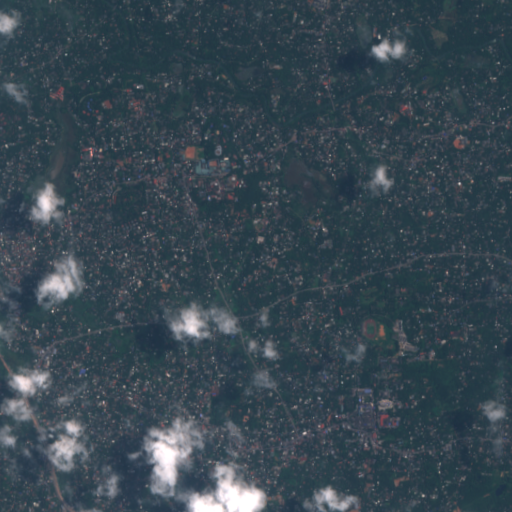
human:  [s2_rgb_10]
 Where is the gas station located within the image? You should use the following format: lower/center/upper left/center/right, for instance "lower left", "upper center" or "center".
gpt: The gas station is located in the lower center of the image.
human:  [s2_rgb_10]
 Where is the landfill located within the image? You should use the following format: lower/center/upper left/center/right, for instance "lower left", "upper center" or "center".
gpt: The landfill is located in the upper left of the image.
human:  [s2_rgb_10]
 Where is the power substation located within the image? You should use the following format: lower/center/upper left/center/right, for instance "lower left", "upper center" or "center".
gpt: The power substation is located in the lower left of the image.
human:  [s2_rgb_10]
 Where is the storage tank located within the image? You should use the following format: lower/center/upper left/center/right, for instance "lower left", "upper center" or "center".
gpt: The storage tank is located in the center right of the image.
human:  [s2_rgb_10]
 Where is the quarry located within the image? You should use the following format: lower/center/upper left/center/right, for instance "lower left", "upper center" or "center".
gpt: There is no quarry in the image.